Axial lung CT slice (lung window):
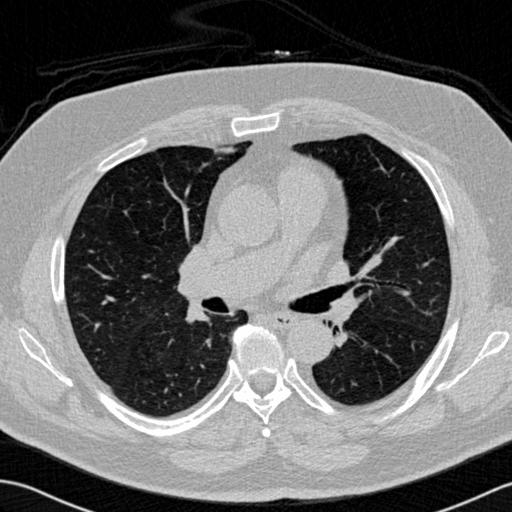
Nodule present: no